Field crop: maize
Growth stage: 1
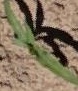
Species: maize